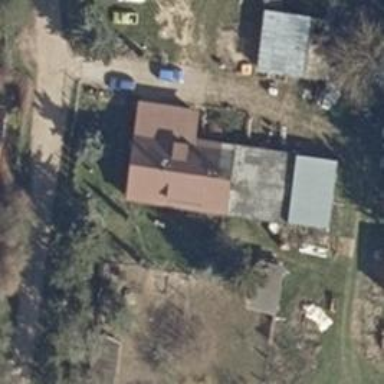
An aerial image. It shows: Detached building with gabled roof.